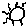
Label: sun